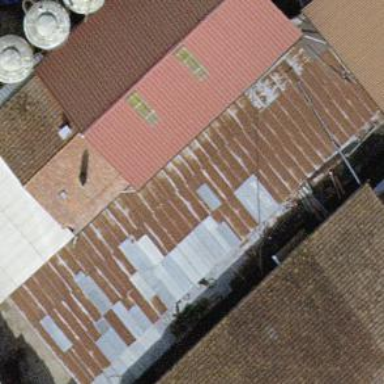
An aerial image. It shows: View of roof of building.